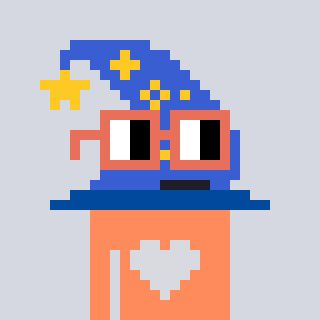
a pixel art character with square orange glasses, a wizard hat-shaped head and a peachy-colored body on a cool background